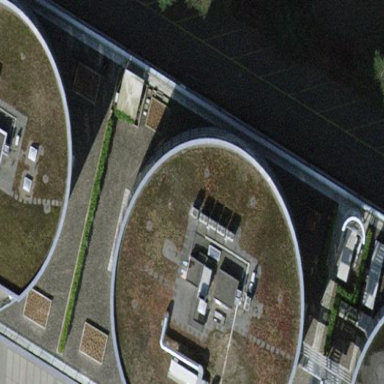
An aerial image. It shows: Part of building.